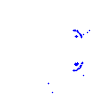
Particle: pion